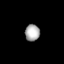
Tissue: lung
Cell type: Endothelial cells
Senescence score: 0.5701
Nuclear area (px): 239
Mean DAPI intensity: 171.226